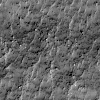
Atmospheric dust classification: not_dusty